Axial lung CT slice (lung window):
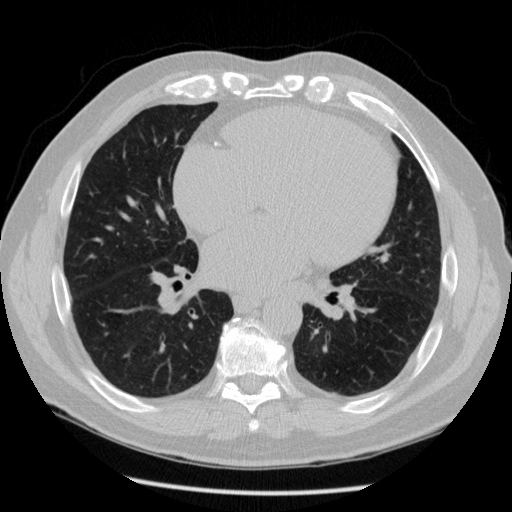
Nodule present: no